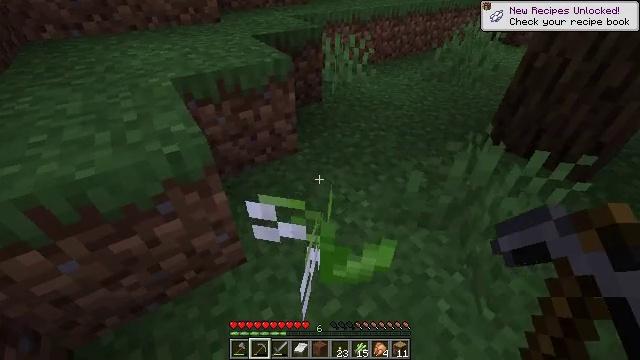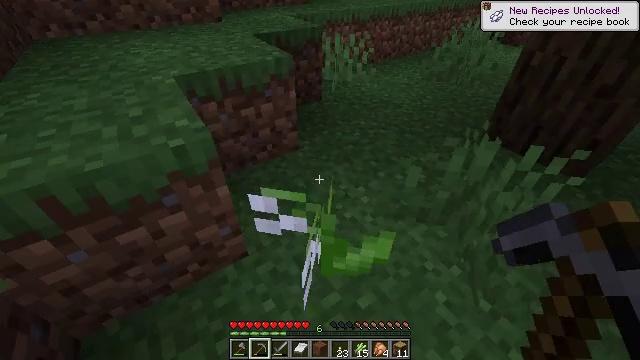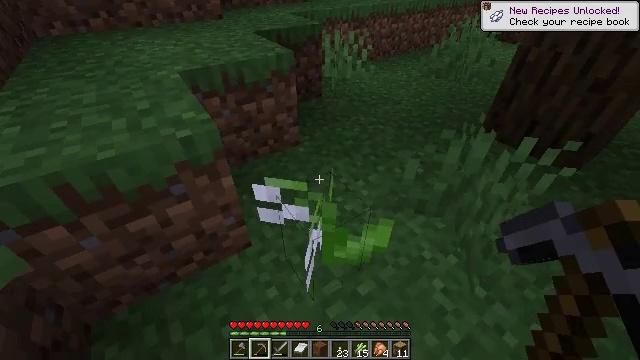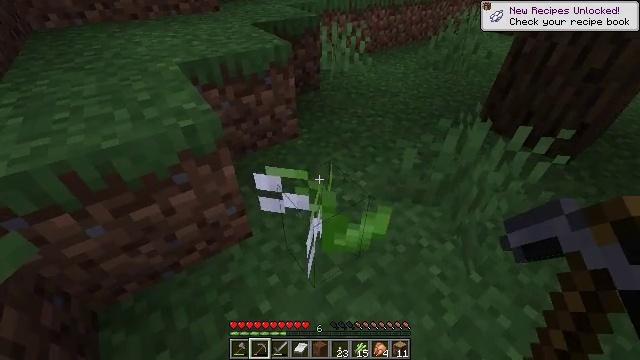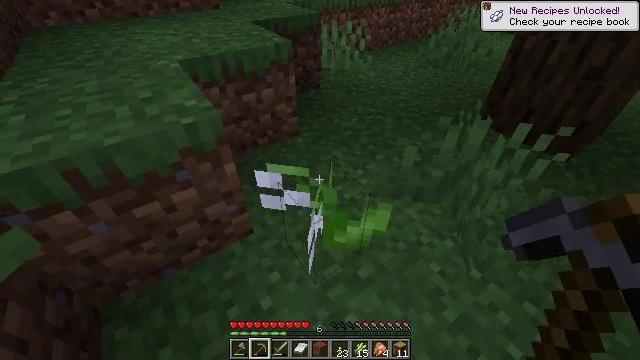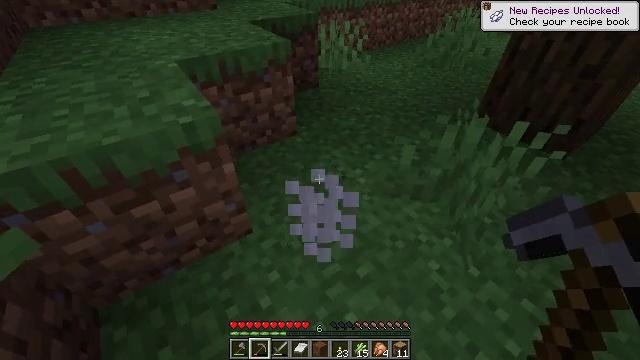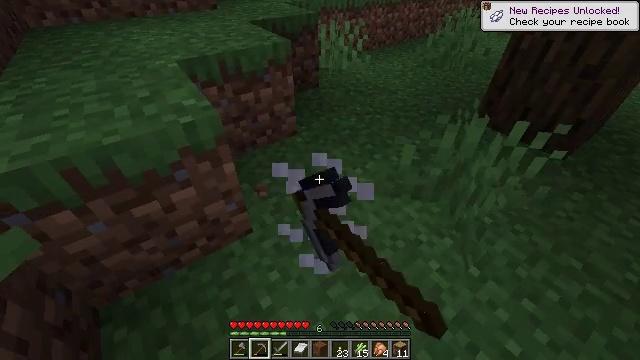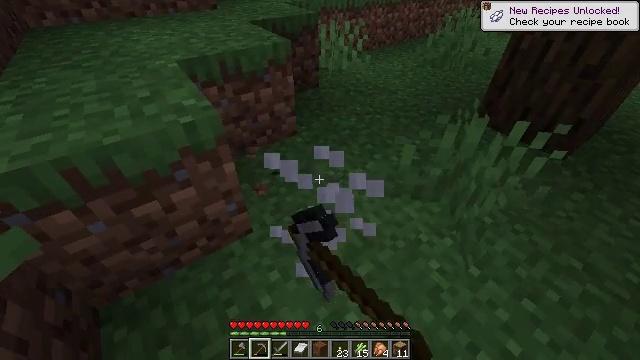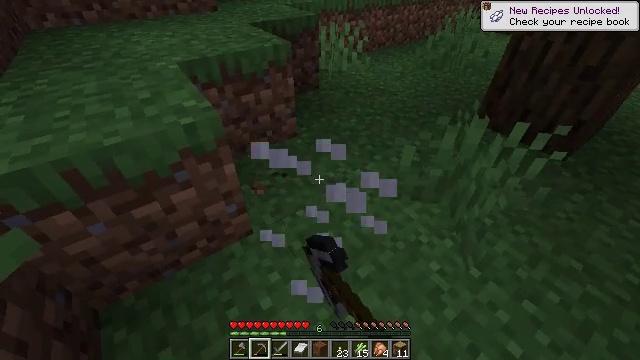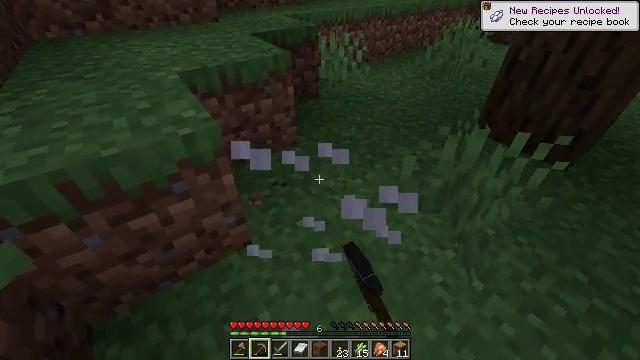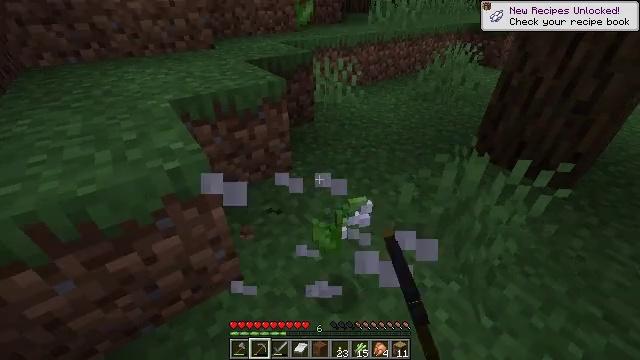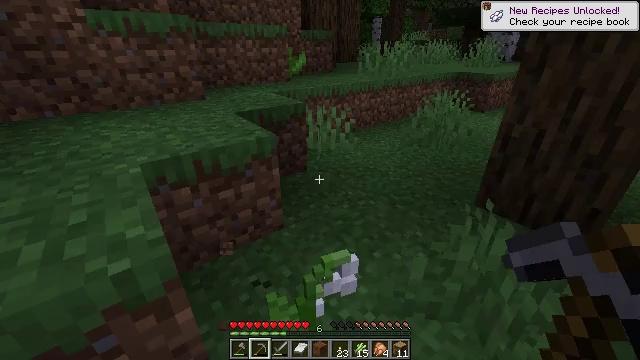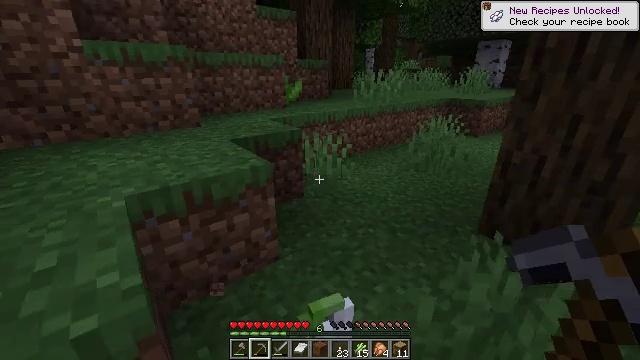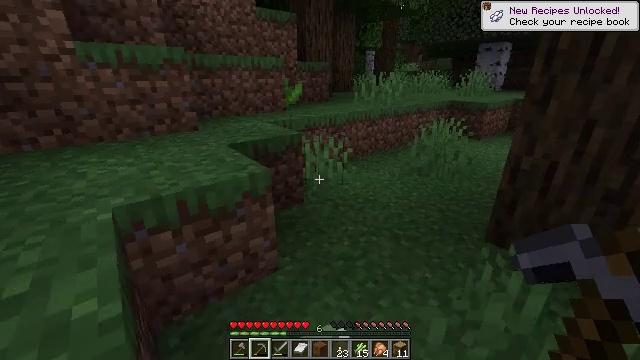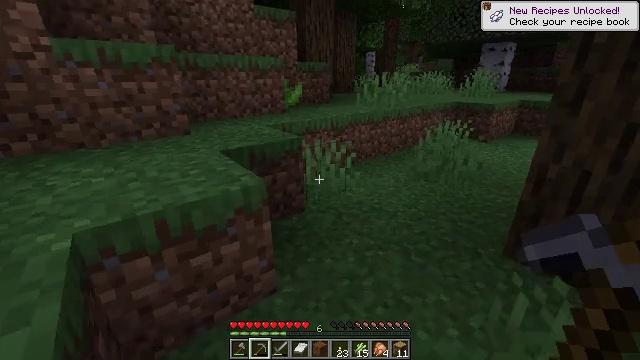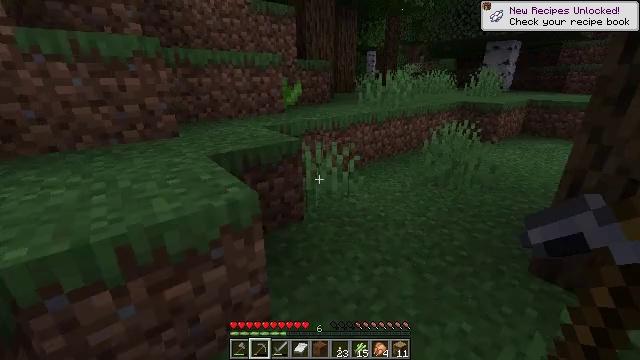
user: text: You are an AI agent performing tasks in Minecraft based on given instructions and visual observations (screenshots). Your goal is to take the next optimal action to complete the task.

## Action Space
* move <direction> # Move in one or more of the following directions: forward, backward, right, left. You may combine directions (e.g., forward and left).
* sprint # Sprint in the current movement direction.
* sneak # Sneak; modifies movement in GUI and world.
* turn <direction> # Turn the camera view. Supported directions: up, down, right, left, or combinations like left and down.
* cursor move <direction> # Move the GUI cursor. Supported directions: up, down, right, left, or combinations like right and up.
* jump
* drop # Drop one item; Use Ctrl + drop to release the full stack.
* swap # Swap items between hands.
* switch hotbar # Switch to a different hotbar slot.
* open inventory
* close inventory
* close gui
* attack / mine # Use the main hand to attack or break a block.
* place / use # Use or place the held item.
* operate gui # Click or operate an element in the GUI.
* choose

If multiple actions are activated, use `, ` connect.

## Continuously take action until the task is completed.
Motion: motion action
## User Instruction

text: Mine a lily of the valley.
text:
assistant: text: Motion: no_op
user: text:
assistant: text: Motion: no_op
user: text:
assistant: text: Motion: turn down
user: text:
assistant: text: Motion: no_op
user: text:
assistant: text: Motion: attack / mine
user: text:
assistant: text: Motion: attack / mine
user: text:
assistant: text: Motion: attack / mine
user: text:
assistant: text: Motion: no_op
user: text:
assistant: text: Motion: move forward, turn up
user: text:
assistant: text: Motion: move forward, turn right and up
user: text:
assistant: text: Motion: move forward, turn right and up
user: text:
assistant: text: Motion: move forward, turn up
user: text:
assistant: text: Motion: move forward
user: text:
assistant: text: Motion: move forward
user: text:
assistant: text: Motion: move forward
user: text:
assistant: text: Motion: move forward
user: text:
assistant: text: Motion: move forward
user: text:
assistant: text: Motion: move forward
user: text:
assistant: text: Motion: move forward
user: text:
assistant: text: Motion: move forward
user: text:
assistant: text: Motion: move forward, jump
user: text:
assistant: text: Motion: move forward, turn right and up, jump
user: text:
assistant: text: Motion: move forward, jump
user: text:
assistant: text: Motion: move forward, jump
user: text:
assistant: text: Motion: move forward and move left
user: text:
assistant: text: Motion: move forward and move left
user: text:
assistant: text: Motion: move forward and move left
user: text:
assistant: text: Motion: move forward and move left
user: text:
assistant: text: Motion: move forward and move left
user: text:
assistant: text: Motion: move forward and move left, turn left